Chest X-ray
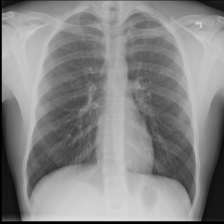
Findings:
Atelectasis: negative
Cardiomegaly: negative
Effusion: negative
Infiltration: negative
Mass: negative
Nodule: negative
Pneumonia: negative
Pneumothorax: negative
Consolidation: negative
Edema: negative
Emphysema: negative
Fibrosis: negative
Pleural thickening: negative
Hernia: negative